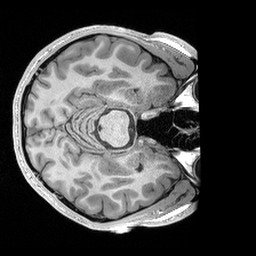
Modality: T1w
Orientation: axial
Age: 20
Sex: male
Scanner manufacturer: siemens
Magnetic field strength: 3 T
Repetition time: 2.4 s
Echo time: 0.00191 s